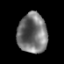
Tissue: prostate
Cell type: T cells
Senescence score: 0.3411
Nuclear area (px): 1161
Mean DAPI intensity: 114.785